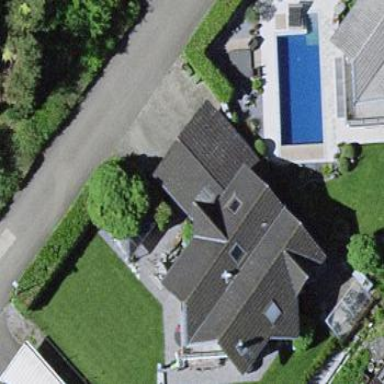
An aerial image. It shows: Simple and straightforward house.